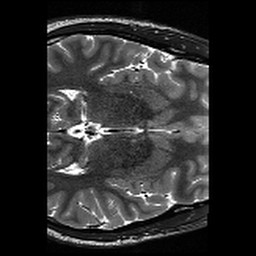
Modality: T2w
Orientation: axial
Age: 30
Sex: male
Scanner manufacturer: siemens
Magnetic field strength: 3 T
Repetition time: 13.15 s
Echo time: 0.082 s